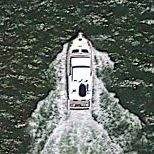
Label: Civil_yacht